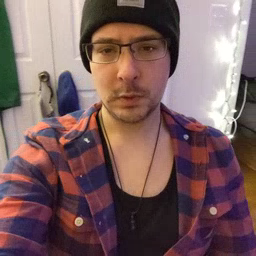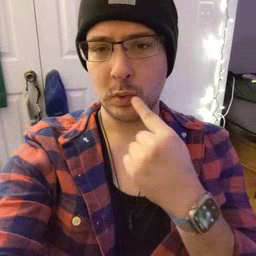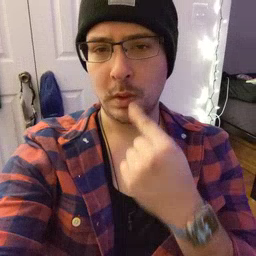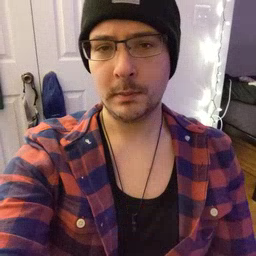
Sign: tooth